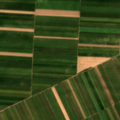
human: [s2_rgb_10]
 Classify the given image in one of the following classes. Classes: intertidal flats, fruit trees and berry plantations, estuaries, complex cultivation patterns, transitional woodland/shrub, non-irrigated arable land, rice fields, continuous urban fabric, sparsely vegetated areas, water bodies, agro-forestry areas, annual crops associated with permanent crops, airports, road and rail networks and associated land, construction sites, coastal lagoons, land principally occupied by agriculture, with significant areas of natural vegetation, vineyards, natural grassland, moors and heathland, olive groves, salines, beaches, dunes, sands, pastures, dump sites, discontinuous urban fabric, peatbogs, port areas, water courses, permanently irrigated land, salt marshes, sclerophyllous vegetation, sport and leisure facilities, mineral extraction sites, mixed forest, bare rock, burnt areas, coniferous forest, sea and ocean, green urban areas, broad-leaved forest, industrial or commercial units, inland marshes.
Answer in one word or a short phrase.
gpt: non-irrigated arable land